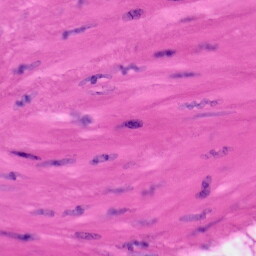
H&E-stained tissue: Skin